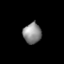
Tissue: lung
Cell type: Epithelial cells
Senescence score: 0.1714
Nuclear area (px): 365
Mean DAPI intensity: 139.753